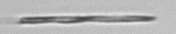
Label: fiber